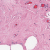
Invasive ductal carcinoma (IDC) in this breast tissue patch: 0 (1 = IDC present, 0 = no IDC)